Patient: sex M, age 43
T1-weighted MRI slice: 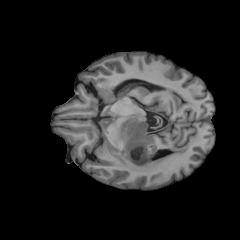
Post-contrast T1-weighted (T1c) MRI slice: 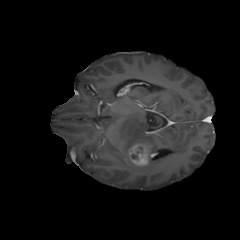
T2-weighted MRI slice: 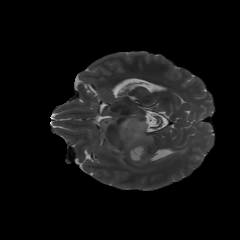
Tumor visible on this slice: yes
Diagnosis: Glioblastoma, IDH-wildtype
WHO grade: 4